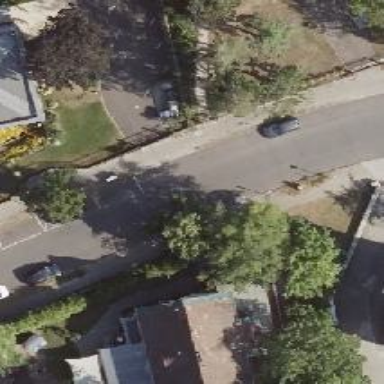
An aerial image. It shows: Residential road with asphalt surface. Both sides of the road have parallel parking lanes.